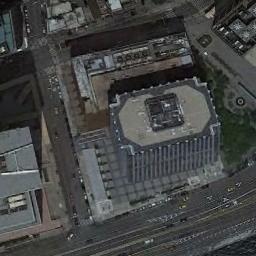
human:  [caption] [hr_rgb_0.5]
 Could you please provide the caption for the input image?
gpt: The commercial area is near the road with many cars .

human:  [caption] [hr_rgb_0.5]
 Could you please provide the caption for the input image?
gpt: The buildings are well spaced .

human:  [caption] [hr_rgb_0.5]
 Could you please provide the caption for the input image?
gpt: In a commercial district there are several tall buildings of different shapes and several roads with many cars .

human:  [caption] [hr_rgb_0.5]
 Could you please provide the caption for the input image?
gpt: A commercial area with some buildings of different heights is surrounded by some roads .

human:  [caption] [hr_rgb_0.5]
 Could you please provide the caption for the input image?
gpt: There are some buildings at the corner on a commercial area .